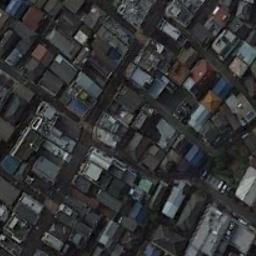
Label: residential